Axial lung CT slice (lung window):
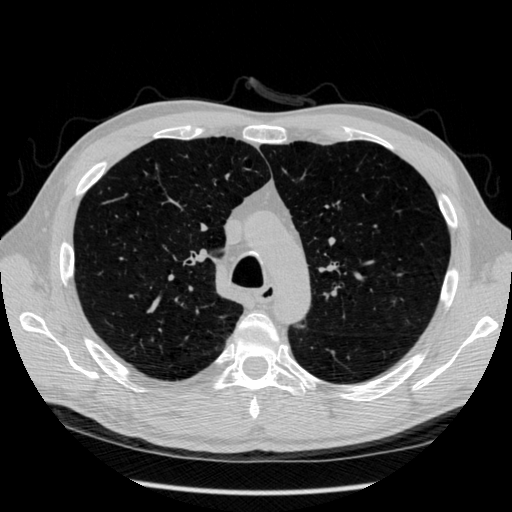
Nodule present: no